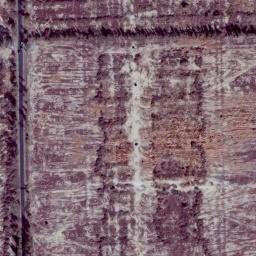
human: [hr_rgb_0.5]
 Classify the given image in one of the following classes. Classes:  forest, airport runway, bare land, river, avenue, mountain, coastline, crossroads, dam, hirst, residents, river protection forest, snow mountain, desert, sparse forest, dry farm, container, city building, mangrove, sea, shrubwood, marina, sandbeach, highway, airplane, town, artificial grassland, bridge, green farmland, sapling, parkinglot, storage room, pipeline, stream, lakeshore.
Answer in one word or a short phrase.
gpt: dry farm